Question: I am using 'Eclipse Modeling Tools' 'Version: Juno Service Release 2' 'Build id: 20130225-0426' for programming in Java
so, 'create new XML file' as illustrated in the following link:
<URL>
but this option not exist as you can see in the following figure.Why?
I wonder if I missed something?

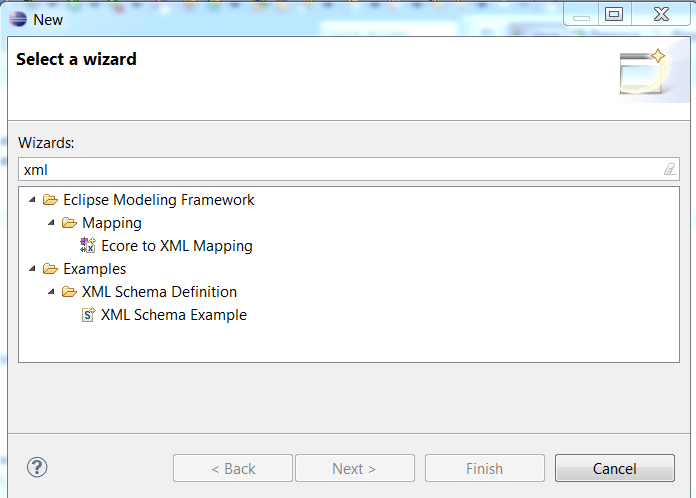
Answer: Yes, well, as you may be aware, there are several different eclipse packages/configuration, each specifically tailored to a specific purpose. And as you can see <URL> though, like so:
I downloaded the Juno SR2 "Modelling Tools" package for this, so it should be the same for you.
1. Open Eclipse ^_^.
2. Go to: Help > Install New Software
3. In the "Work with" field (combo box) choose "Juno - http://download.eclipse.org/releases/juno".
4. @"type filter text" type "xml" (without the quotes :P) and wait, might take some time to update...
5. If not already like so, make sure "Show only latest versions of available software" is checked and "Group items by category" is unchecked(how i did it).
6. In the list of items choose (check/tick) "Eclipse XML Editors and Tools" and click "Next".
7. Click "Next" on the next screen again, the select the "I accept the terms of the license agreement" radio on the next one (you might want to read those first, though :P) and click "Finish" (Finally!).
8. Wait for the plugin to install or click "Run in background" and keep working while it does (you won't be able to use the features 'til the install is completed though).
9. When asked restart Eclipse.
10. Congrats, you should now be able to create an XML File in the way specified in your tutorial ^_^!